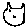
Label: cat